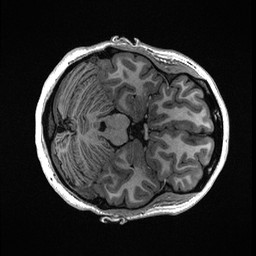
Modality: T1w
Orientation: axial
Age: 26
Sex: female
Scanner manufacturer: ge
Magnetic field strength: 3 T
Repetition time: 0.006952 s
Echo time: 0.00292 s